Chest X-ray:
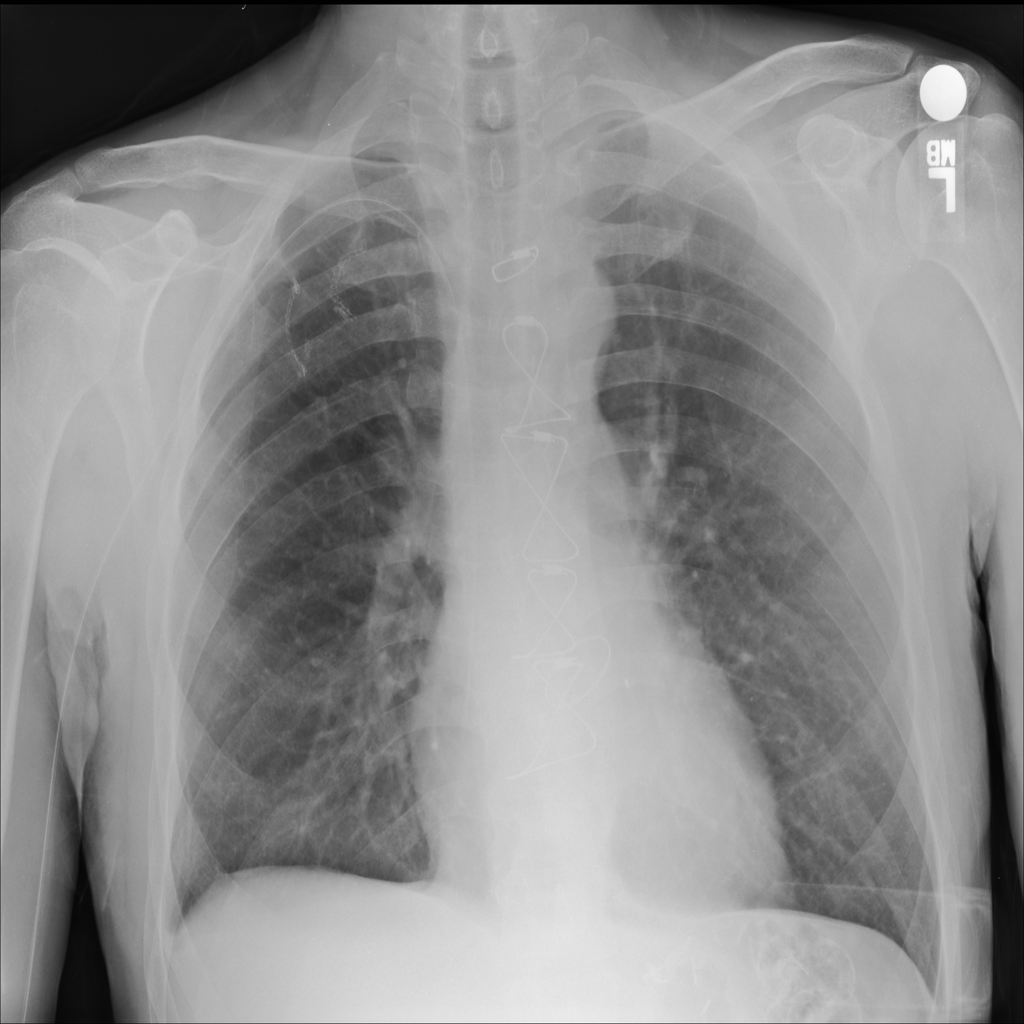
No abnormal finding: yes